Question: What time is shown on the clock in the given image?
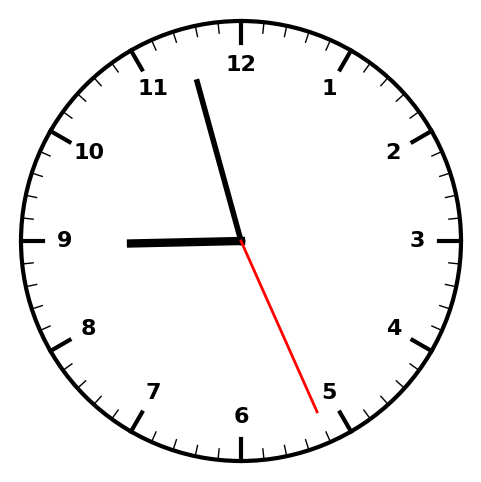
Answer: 08:57:26